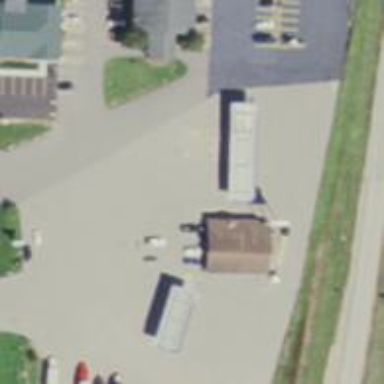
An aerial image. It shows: Convenience shop.